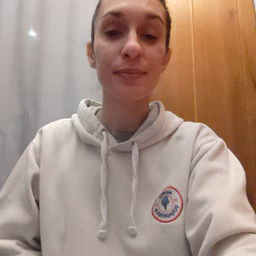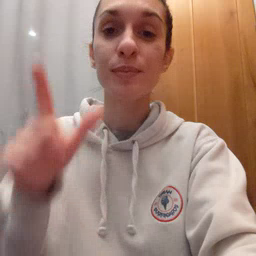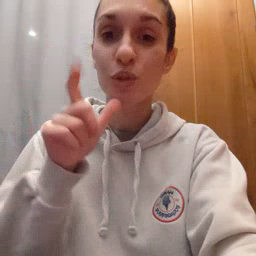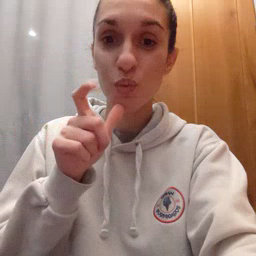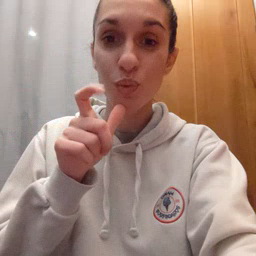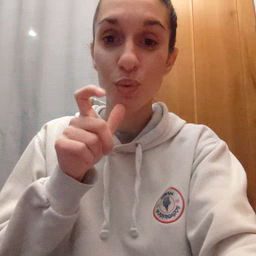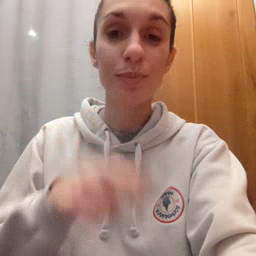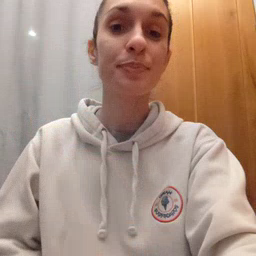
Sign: who